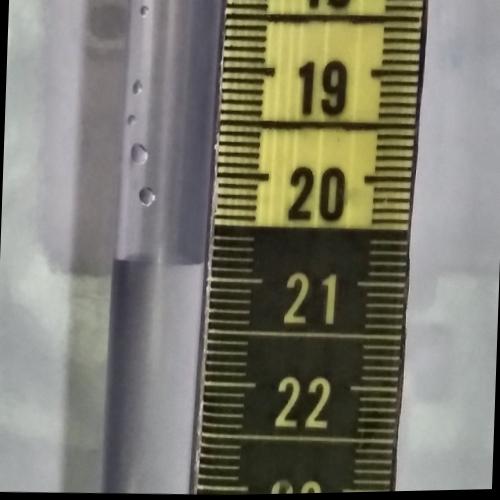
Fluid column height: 20.9 cm